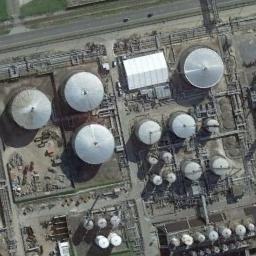
Label: storage tanks